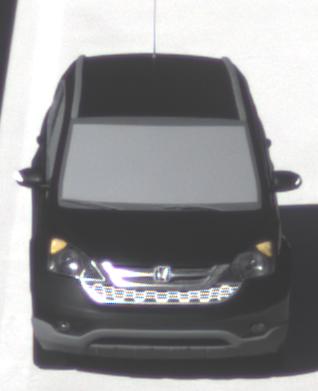
Make: Honda
Model: CR-V
Detailed model: CR-V (III) (04/10 - 10/12)
Model produced from: 2010
Model produced until: 2012
Doors: 5
Color: black
Road condition: dry road
Daytime: morning or afternoon
Contrast: high contrast